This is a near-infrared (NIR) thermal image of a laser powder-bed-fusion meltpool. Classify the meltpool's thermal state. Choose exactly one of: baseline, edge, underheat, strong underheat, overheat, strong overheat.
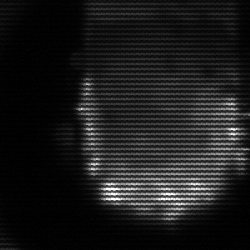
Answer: baseline